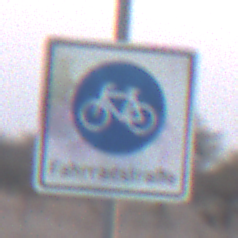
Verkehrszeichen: BeginnFahrradstrasse
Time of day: SunriseSunset
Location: Outdoor (Nature)
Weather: Clear
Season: NotSpecified
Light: Natural